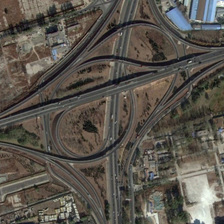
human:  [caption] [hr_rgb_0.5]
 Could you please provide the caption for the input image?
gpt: many sparse trees and buildings are near a viaduct .

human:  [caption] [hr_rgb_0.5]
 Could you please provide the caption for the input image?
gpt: many sparse trees and buildings are near a viaduct .

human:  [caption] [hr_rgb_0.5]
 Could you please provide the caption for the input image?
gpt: many sparse trees and buildings are near a viaduct .

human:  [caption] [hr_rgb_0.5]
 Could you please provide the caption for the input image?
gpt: many sparse trees and buildings are near a viaduct .

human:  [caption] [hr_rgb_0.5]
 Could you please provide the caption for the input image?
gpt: many sparse trees and buildings are near a viaduct .